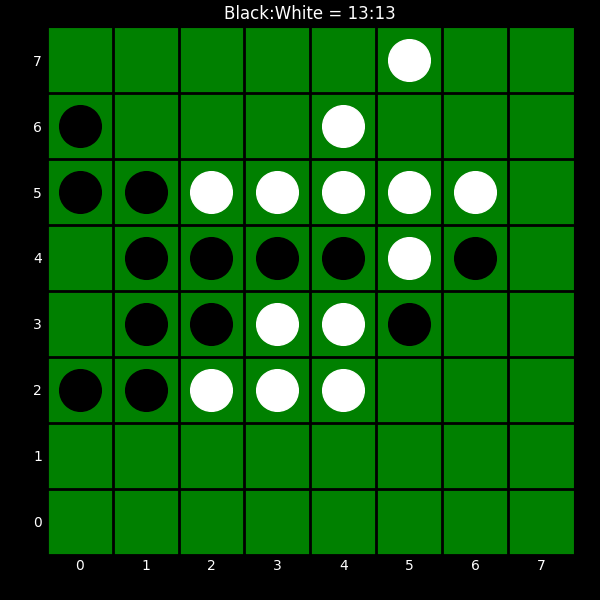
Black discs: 13
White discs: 13